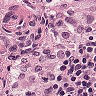
Metastatic tissue present: no